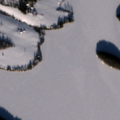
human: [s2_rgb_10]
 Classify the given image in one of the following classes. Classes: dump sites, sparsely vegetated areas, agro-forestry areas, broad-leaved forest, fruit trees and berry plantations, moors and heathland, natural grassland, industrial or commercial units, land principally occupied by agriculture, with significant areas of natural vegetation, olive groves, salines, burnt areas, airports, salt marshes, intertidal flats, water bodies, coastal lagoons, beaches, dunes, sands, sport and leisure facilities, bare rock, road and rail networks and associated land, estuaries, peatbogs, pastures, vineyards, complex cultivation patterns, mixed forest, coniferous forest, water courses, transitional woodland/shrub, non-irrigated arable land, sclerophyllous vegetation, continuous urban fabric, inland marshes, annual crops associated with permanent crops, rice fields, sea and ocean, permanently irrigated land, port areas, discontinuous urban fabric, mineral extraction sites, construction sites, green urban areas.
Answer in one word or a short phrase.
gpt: non-irrigated arable land, land principally occupied by agriculture, with significant areas of natural vegetation, coniferous forest, mixed forest, water bodies